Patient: sex M, age 61
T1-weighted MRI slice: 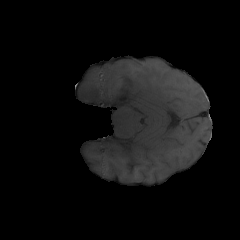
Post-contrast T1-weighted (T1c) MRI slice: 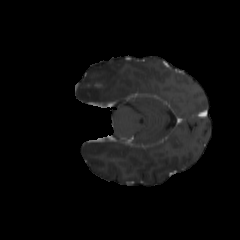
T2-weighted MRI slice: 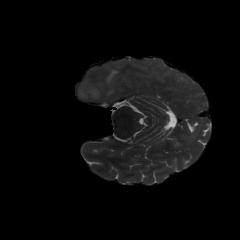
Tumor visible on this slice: yes
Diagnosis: Glioblastoma, IDH-wildtype
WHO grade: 4